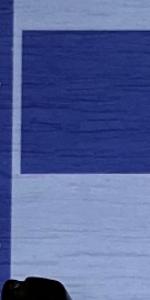
Label: Empty